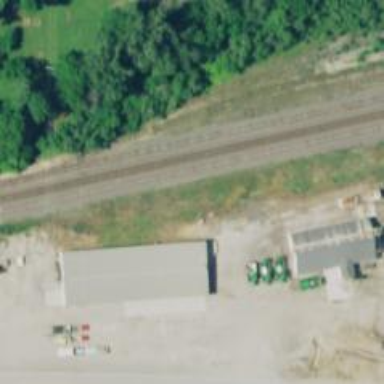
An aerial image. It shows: Railway yard in service.